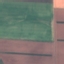
Land use / land cover class: AnnualCrop